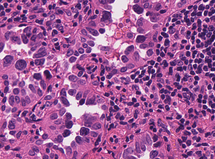
Tumor epithelial tissue: yes
Tumor-associated stroma tissue: yes
Normal tissue: no